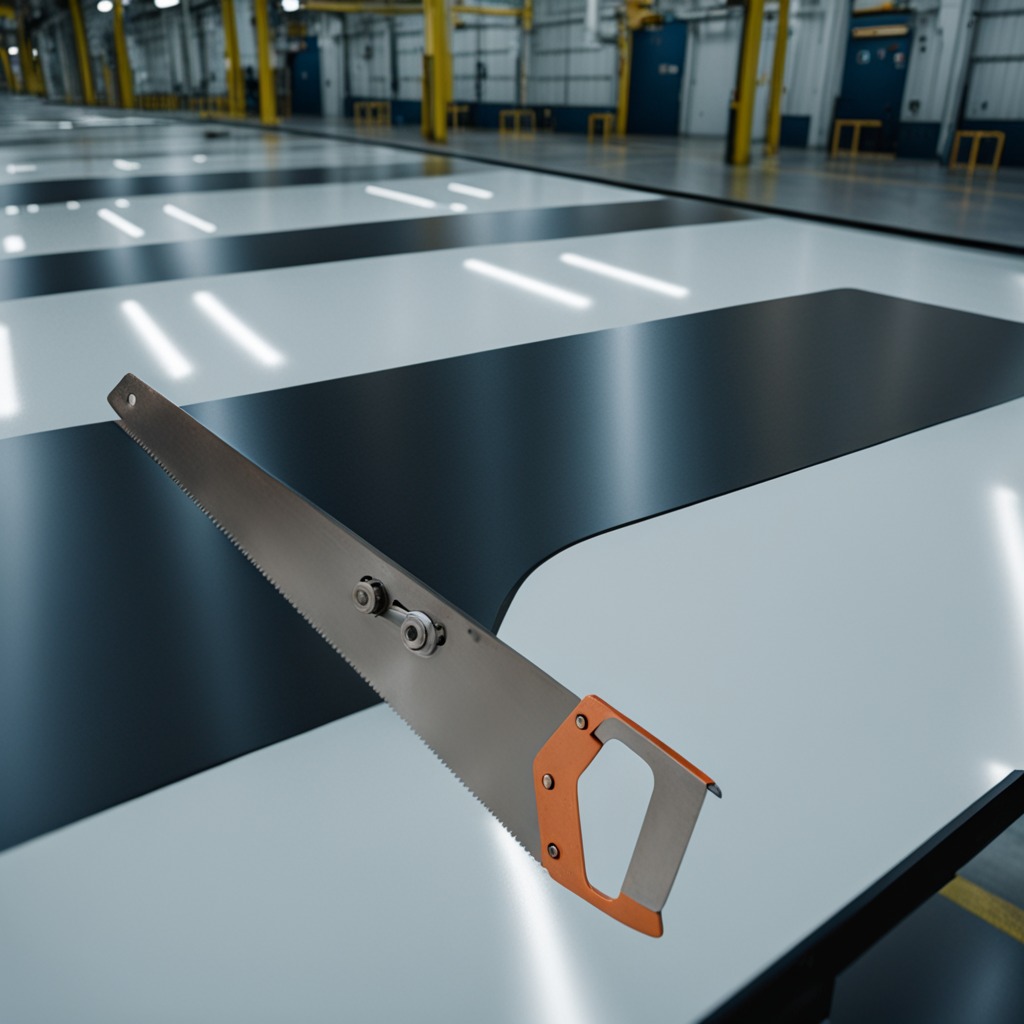
A metal saw is lying on the table in the ship maintenance bay.